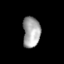
Tissue: skin
Cell type: Epithelial cells
Senescence score: 0.2092
Nuclear area (px): 523
Mean DAPI intensity: 165.738